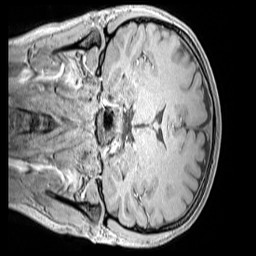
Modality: MP2RAGE
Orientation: coronal
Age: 13
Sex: female
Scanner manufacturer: siemens
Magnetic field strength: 3 T
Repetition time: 4 s
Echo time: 0.00299 s